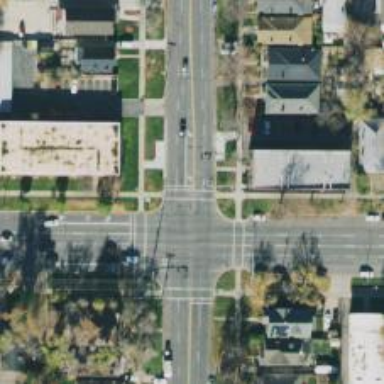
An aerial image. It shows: Crossing with line markings on the road.